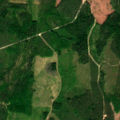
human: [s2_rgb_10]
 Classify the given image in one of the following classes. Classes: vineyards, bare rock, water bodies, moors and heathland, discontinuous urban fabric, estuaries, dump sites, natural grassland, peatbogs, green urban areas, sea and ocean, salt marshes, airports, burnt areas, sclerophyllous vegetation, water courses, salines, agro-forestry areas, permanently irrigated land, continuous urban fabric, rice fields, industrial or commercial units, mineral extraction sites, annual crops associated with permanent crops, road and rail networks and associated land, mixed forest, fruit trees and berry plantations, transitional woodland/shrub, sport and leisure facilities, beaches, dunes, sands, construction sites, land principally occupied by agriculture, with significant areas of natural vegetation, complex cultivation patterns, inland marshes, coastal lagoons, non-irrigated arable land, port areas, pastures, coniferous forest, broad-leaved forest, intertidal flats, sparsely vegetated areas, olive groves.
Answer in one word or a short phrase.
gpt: coniferous forest, mixed forest, transitional woodland/shrub